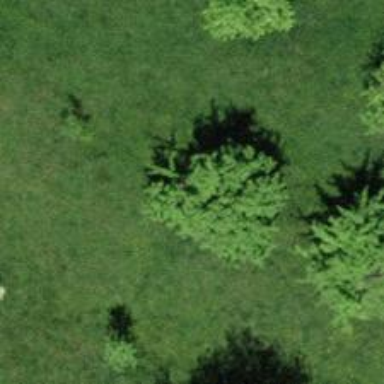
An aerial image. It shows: Broadleaved tree in natural setting.